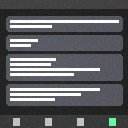
Screen state: on